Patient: sex M, age 57
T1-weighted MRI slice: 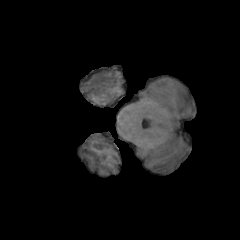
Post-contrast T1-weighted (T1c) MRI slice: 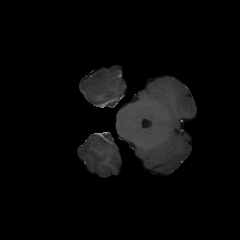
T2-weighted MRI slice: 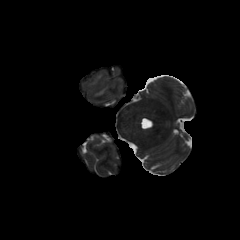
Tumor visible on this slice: yes
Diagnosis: Glioblastoma, IDH-wildtype
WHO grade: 4